Aerial crown-view tile of a tropical tree (Barro Colorado Island, Panama), acquired 20240611:
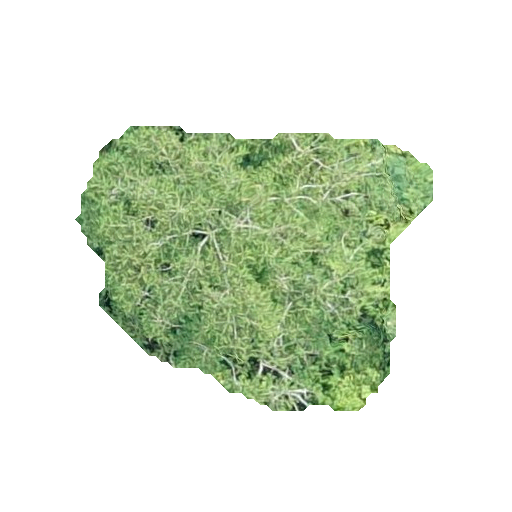
Species: Quararibea asterolepis
GBIF accepted scientific name: Quararibea asterolepis
Crown area: 117.252 m²